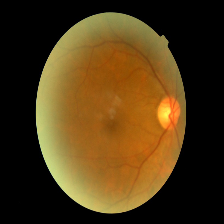
Diabetic retinopathy grade: Mild